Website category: university
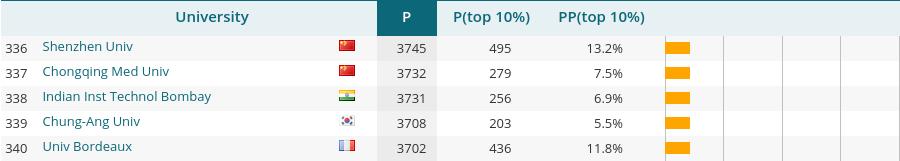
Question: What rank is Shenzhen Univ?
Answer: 336

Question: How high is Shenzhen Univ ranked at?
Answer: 336

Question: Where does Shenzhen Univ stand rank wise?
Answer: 336

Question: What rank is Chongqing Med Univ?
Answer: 337

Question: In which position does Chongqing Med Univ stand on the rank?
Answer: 337

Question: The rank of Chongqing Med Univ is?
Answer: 337

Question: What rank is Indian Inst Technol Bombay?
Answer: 338

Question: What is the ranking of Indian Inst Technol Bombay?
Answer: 338

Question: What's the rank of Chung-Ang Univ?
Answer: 339

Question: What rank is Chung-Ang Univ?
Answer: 339

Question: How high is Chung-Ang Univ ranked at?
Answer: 339

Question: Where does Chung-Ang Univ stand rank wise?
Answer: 339

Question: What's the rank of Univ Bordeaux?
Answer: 340

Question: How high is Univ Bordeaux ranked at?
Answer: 340

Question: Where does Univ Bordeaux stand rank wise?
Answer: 340

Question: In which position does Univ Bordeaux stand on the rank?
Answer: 340

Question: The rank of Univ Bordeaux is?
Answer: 340

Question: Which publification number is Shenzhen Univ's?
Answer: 3745

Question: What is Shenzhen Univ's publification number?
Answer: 3745

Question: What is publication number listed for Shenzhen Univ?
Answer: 3745

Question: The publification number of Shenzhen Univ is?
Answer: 3745

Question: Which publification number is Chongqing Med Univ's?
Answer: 3732

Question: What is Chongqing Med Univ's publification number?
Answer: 3732

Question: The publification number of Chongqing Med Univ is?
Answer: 3732

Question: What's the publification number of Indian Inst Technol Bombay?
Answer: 3731

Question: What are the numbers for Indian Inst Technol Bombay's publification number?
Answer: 3731

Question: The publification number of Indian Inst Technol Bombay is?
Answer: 3731

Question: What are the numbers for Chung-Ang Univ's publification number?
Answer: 3708

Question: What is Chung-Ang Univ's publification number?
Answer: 3708

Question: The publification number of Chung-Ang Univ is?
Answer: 3708

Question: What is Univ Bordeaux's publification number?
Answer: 3702

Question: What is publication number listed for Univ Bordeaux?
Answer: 3702

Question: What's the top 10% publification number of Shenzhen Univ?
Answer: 495

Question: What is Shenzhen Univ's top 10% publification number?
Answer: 495

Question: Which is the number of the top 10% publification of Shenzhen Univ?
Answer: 495

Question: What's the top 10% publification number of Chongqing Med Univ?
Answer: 279

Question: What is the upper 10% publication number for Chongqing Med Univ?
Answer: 279

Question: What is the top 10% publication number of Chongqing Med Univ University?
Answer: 279

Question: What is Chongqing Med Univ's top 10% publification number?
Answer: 279

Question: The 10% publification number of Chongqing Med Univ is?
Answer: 279

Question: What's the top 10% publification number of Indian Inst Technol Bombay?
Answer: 256

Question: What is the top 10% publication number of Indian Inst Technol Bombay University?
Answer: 256

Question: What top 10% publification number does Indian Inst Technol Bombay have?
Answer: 256

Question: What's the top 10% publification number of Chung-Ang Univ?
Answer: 203

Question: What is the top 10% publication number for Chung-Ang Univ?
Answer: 203

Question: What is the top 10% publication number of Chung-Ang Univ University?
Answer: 203

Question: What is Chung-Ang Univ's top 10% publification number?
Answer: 203

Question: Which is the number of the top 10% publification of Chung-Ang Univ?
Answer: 203

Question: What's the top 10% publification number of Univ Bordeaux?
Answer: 436

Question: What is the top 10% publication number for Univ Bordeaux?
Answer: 436

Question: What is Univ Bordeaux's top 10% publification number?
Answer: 436

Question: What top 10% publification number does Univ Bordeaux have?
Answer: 436

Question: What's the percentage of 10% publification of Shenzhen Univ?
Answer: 13.2%

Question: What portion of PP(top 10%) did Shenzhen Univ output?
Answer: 13.2%

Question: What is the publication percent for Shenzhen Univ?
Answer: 13.2%

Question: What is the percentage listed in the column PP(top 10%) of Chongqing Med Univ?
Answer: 7.5%

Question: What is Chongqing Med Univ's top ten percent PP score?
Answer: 7.5%

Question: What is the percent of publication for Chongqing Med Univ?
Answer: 7.5%

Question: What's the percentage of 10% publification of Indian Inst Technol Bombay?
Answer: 6.9%

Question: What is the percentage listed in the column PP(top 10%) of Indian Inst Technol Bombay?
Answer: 6.9%

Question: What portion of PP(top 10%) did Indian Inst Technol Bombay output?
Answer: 6.9%

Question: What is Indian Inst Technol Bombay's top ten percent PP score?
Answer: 6.9%

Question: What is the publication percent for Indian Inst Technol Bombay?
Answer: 6.9%

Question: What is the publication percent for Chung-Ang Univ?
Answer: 5.5%